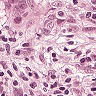
Metastatic tissue present: yes